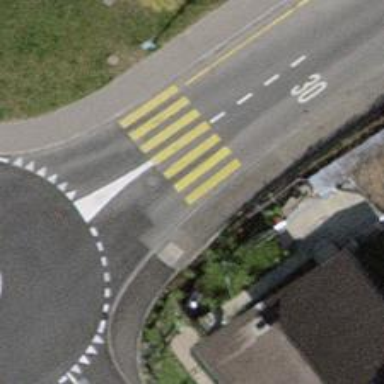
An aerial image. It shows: Zebra crossing on the road.